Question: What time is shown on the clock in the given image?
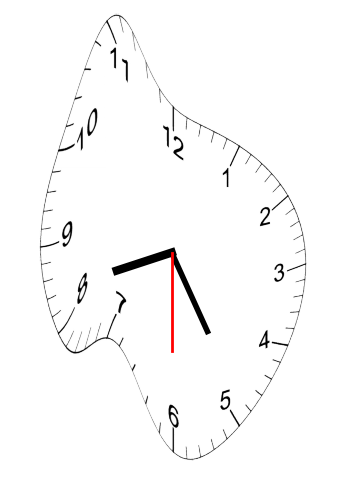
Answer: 08:24:30